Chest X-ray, PA view. Patient: 49 years old, sex M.
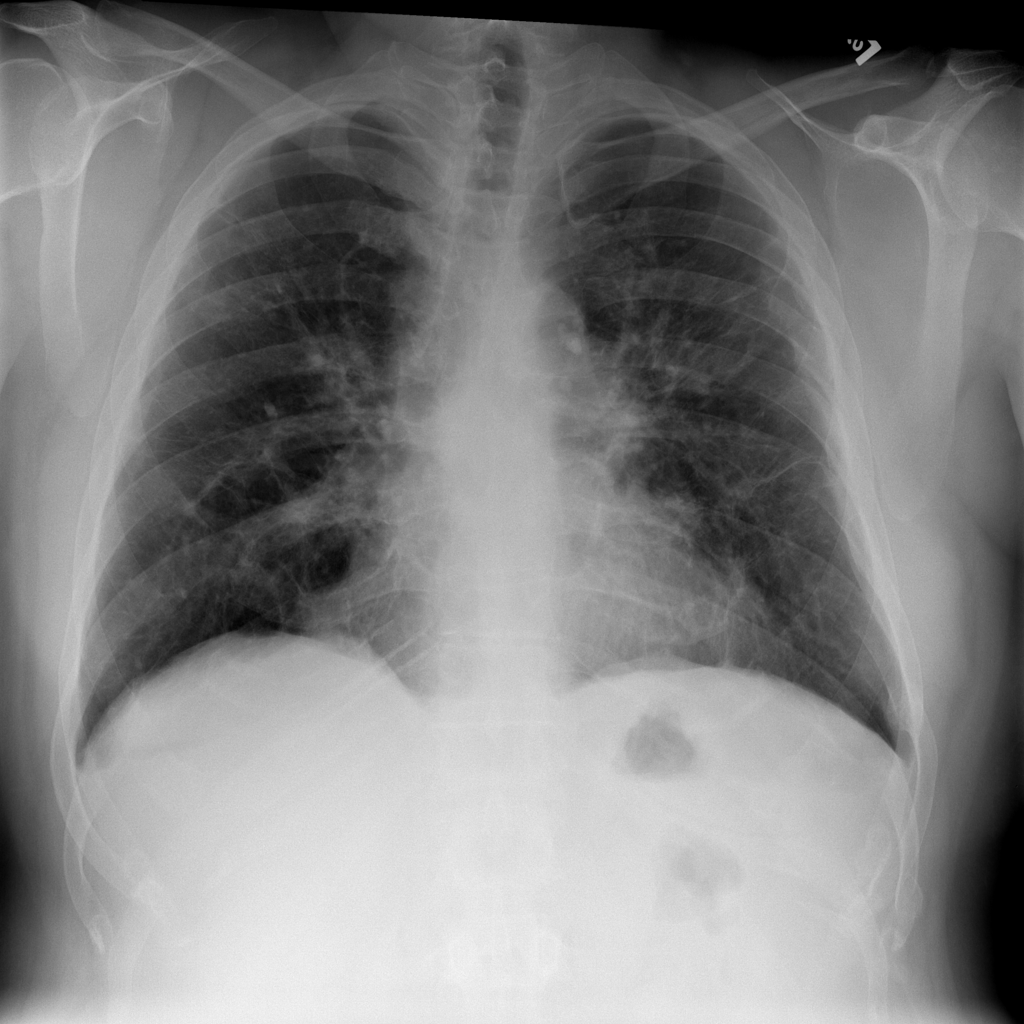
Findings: No Finding